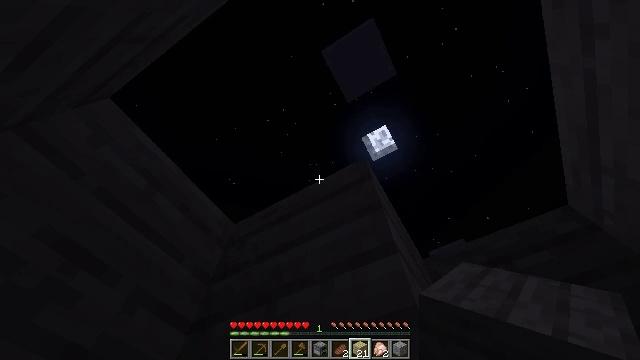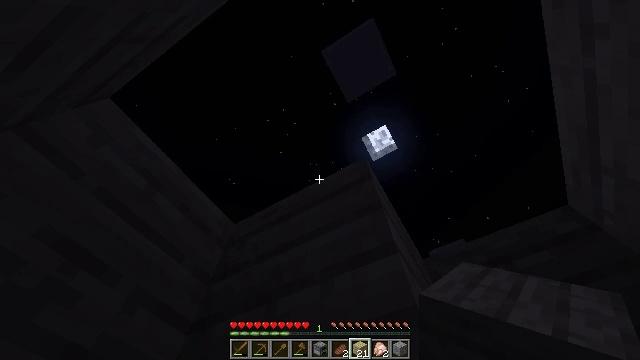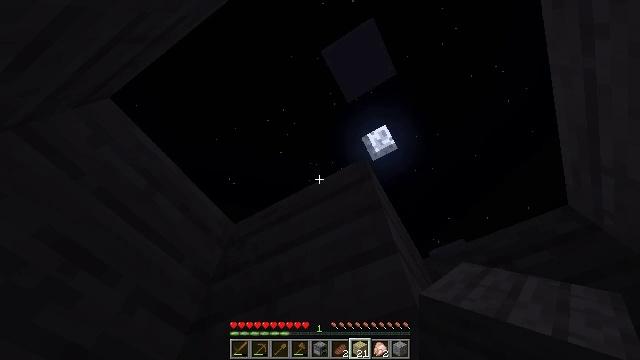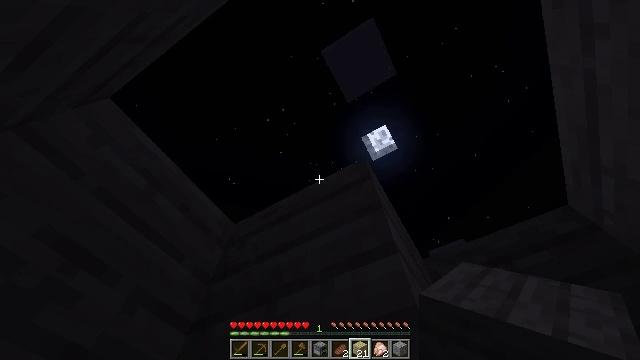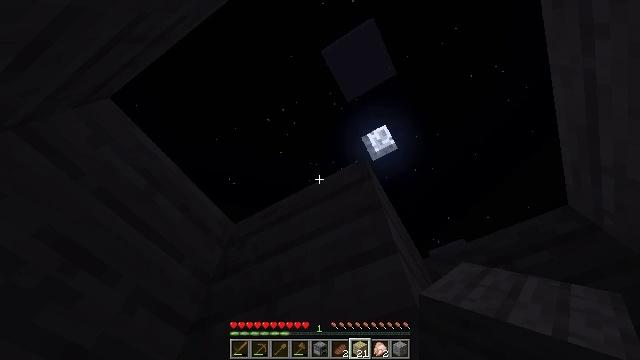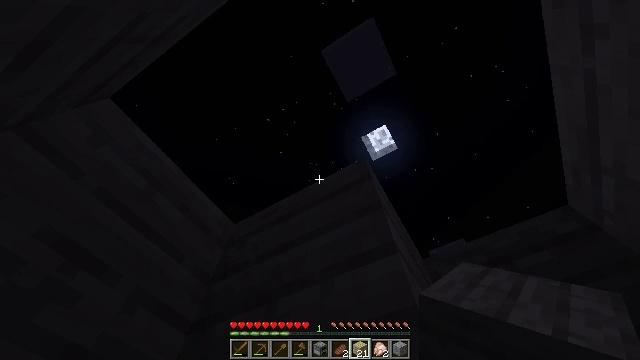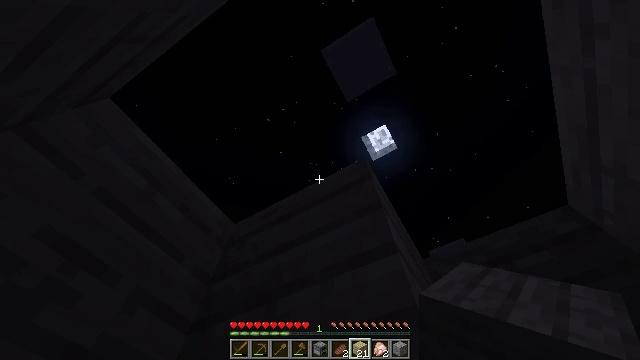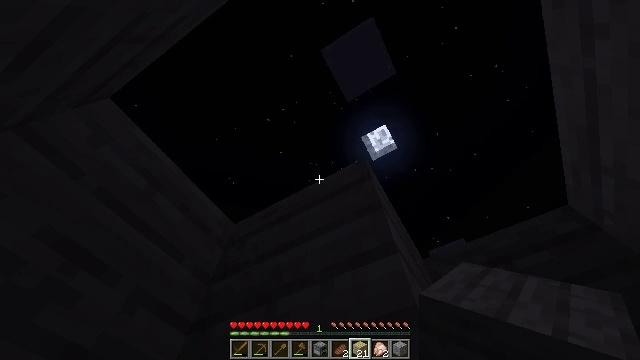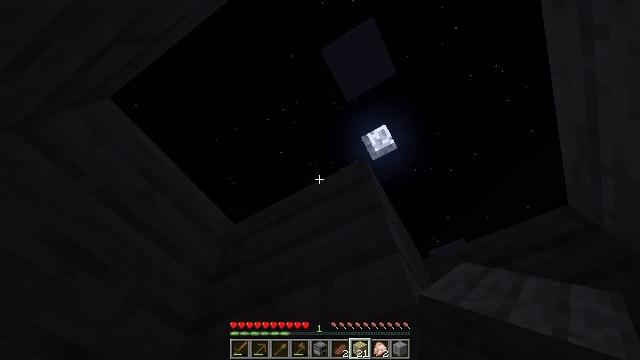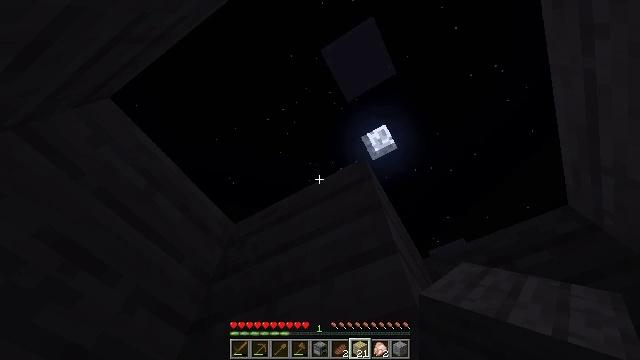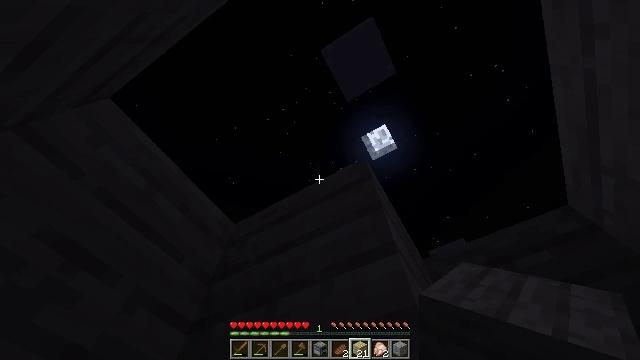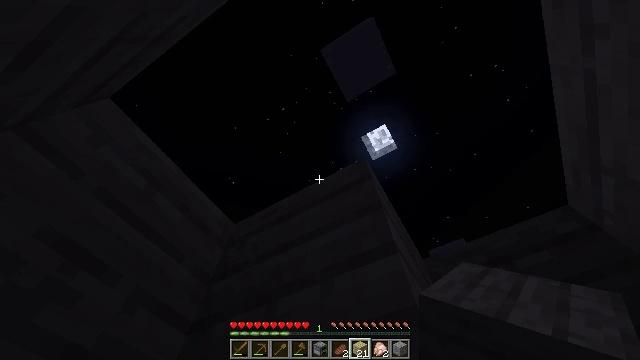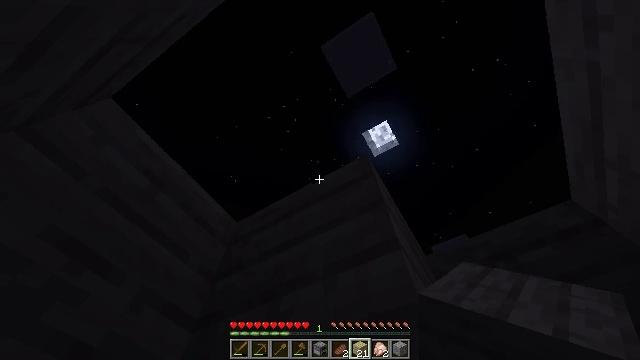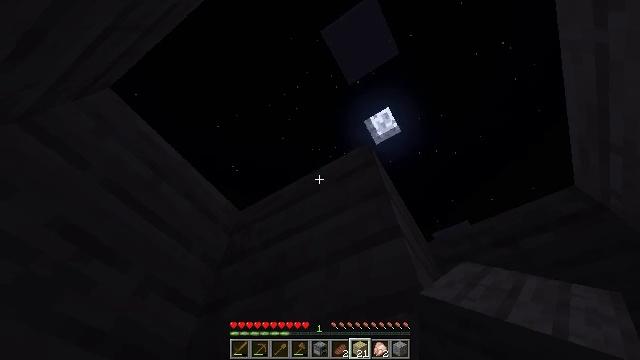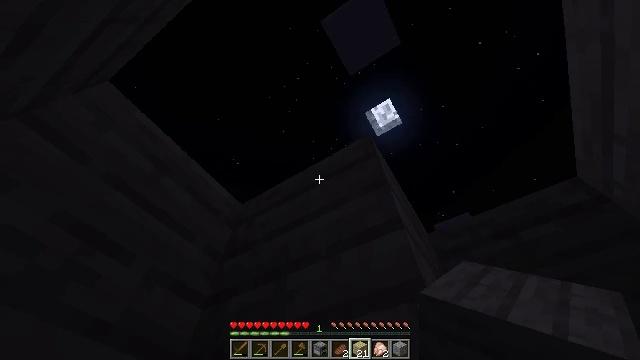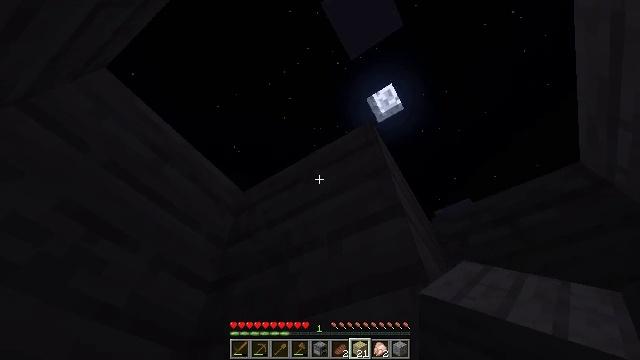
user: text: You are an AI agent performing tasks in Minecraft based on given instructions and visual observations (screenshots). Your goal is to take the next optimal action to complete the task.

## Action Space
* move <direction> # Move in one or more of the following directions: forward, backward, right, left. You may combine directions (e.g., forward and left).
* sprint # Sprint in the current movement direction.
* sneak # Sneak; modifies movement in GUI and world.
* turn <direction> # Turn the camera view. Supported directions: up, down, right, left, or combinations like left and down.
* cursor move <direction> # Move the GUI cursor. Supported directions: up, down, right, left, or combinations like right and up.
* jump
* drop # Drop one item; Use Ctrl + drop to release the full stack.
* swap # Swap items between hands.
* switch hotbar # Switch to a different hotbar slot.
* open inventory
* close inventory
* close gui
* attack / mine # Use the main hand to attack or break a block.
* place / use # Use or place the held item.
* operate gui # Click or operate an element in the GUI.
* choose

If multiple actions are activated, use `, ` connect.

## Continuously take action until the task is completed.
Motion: motion action
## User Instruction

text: Collect birch planks from structures.
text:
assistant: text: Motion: no_op
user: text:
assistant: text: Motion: no_op
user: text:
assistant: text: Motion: no_op
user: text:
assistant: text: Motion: no_op
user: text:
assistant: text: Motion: no_op
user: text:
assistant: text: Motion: no_op
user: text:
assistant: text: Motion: no_op
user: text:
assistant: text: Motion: no_op
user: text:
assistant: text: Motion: no_op
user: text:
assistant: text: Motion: no_op
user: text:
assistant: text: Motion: no_op
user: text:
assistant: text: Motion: no_op
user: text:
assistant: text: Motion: turn down
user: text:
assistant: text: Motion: turn down
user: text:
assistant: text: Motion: turn down
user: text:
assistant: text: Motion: turn down
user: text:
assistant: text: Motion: turn down
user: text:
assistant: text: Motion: turn down
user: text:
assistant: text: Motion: no_op
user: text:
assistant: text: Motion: no_op
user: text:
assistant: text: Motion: no_op
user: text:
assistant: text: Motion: no_op
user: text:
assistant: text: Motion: no_op
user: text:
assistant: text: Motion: no_op
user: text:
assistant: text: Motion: no_op
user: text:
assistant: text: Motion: no_op
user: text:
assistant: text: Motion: no_op
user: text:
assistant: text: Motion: no_op
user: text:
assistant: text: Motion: no_op
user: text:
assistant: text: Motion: no_op